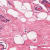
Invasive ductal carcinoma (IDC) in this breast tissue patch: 0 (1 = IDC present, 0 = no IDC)